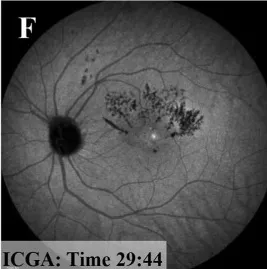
One month after the second MPL treatment. (E,F) ICGA shows a light spot near macular area in the early stage, and there was no leakage in the later stage.
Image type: ophthalmic_imaging (ophthalmic_angiography)